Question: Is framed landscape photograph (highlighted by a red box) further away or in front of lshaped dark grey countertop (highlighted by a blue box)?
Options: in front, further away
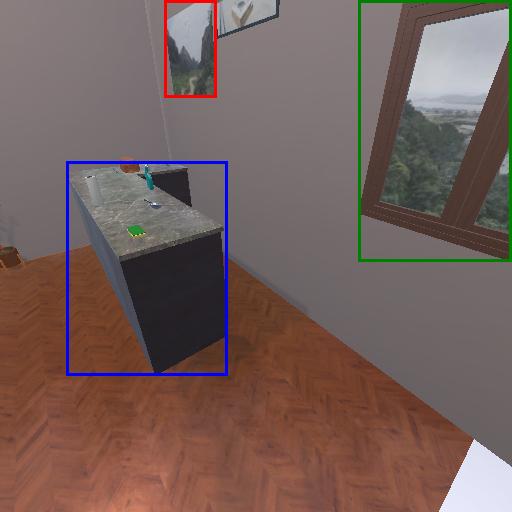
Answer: in front